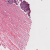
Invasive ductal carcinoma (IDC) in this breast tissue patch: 1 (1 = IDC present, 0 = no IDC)